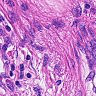
Metastatic tissue present: yes